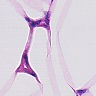
Metastatic tissue present: no